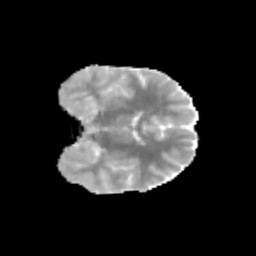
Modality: MD
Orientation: coronal
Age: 10
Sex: male
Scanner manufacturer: siemens
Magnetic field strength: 3 T
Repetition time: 3.8 s
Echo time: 0.07 s